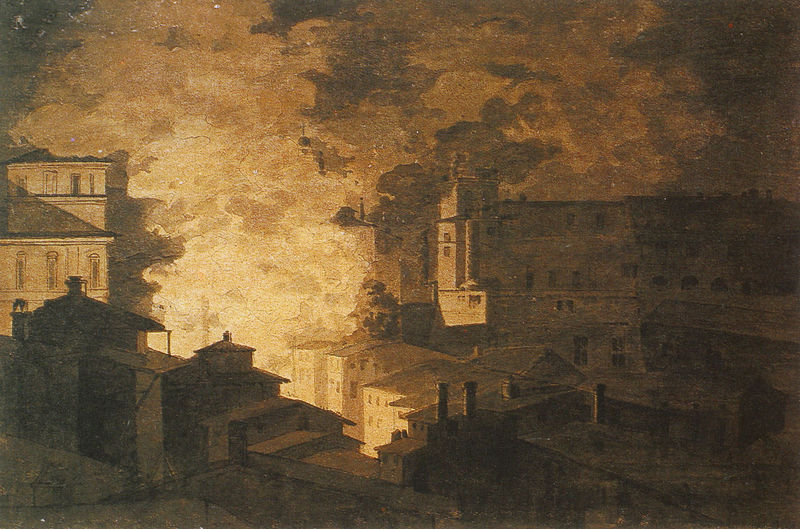
Titel: Feuerwerk (oder Feuer?) in Rom?
Künstler: Joseph Wright
Institution: Derby, Art Gallery
Schlagwörter: dunkel, feuer, himmel, wolken, gelb, stadt, braun, fenster, grau, licht, nacht, schwarz, strasse, weiss, gebäude, haus, architektur, häuser, qualm, rauch, schornstein, turm, düster, dächer, schornsteine, sepia, angst, brand, zerstörung, essen, flammen, febnster, mauern, racuh